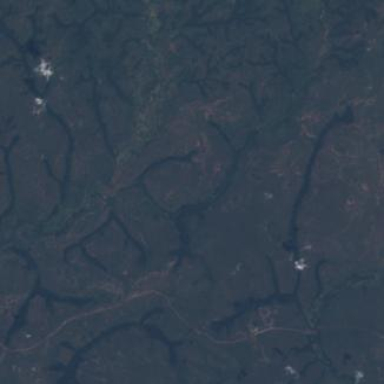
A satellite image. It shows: Forest area.